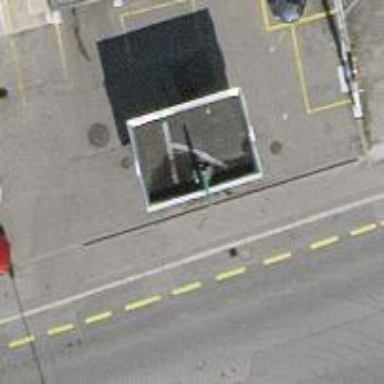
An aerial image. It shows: Fuel station.